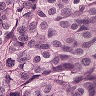
Metastatic tissue present: yes